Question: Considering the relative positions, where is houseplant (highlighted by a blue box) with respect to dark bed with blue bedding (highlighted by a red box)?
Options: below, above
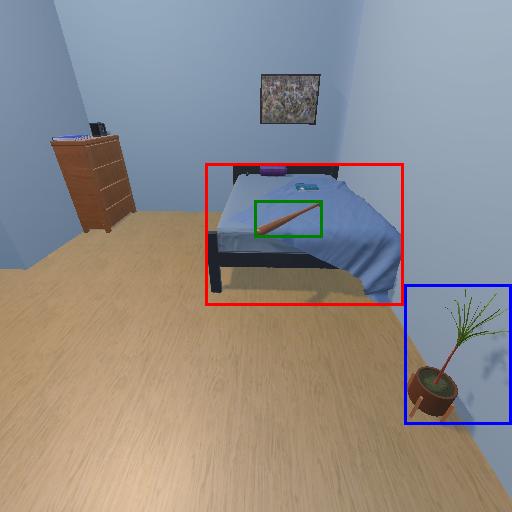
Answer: below